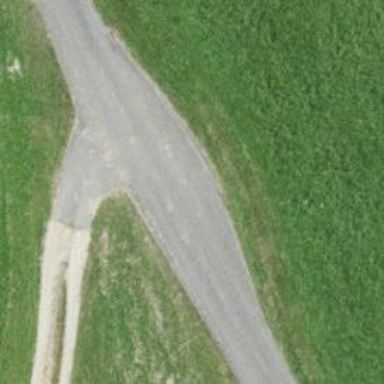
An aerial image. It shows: Passing place on the road.